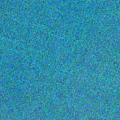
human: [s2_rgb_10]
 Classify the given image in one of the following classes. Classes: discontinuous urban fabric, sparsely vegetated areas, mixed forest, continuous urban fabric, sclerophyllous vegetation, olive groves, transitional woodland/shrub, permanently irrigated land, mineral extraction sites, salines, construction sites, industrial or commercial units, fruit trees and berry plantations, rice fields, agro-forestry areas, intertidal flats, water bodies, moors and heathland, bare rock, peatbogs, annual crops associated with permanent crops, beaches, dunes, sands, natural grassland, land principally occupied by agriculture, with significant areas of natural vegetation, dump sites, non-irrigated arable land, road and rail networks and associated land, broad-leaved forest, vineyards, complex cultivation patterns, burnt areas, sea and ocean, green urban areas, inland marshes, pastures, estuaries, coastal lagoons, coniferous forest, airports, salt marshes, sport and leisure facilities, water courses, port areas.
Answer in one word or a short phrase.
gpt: sea and ocean